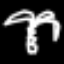
Label: palm tree